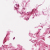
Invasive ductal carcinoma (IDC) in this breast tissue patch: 0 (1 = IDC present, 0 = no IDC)